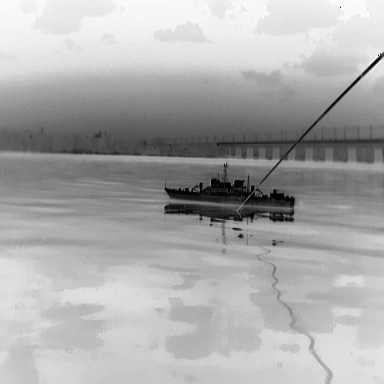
There is a warship in the infrared image.